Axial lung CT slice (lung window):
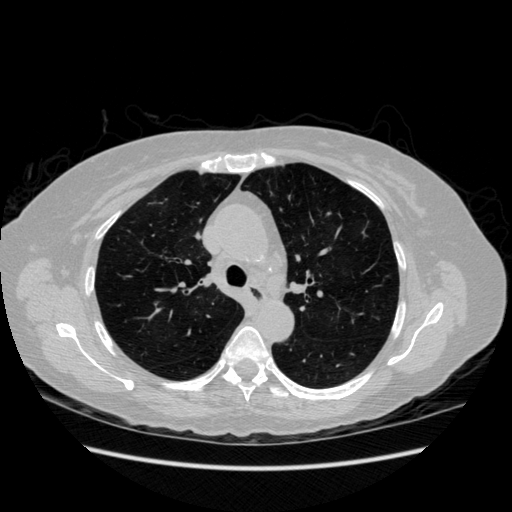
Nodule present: no